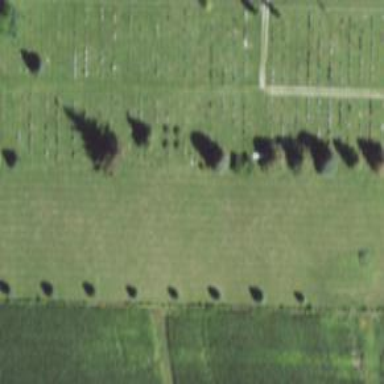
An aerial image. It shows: Cemetery.